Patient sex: M
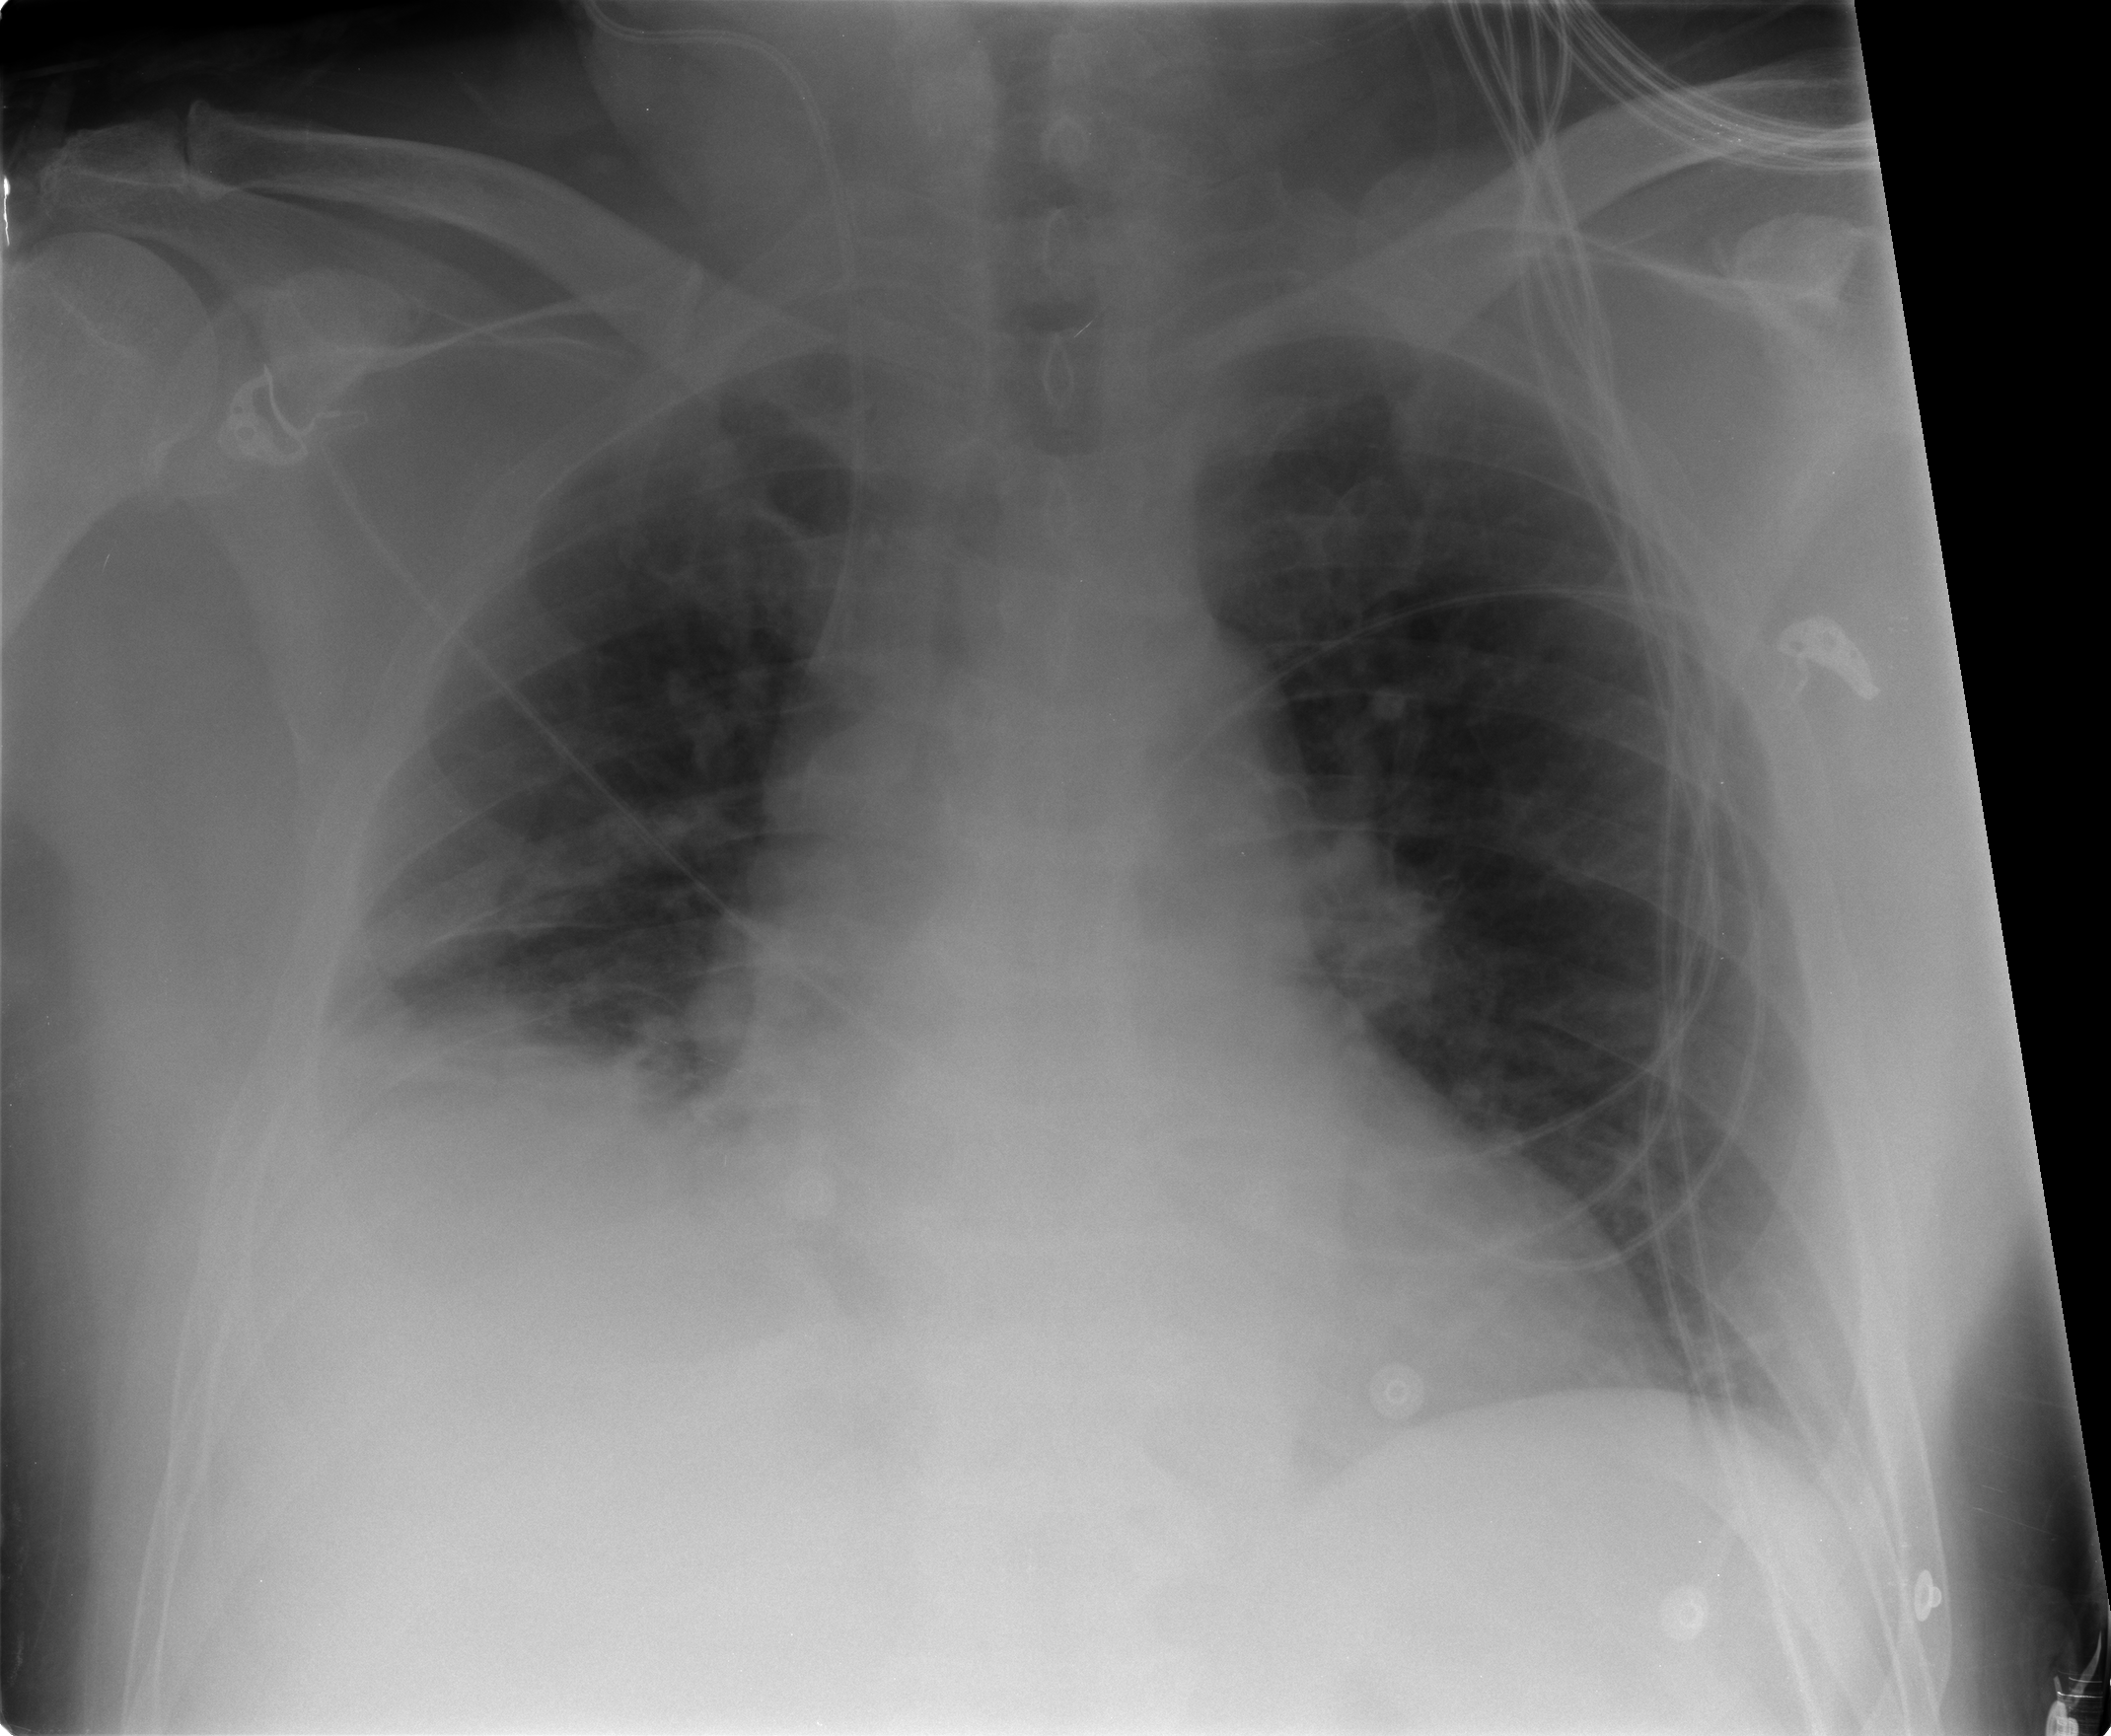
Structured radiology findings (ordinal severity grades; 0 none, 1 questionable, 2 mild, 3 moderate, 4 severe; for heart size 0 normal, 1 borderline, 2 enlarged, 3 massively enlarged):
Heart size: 2
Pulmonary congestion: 1
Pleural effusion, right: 2
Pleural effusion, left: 0
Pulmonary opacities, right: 1
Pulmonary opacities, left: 0
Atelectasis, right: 2
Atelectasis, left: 0